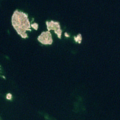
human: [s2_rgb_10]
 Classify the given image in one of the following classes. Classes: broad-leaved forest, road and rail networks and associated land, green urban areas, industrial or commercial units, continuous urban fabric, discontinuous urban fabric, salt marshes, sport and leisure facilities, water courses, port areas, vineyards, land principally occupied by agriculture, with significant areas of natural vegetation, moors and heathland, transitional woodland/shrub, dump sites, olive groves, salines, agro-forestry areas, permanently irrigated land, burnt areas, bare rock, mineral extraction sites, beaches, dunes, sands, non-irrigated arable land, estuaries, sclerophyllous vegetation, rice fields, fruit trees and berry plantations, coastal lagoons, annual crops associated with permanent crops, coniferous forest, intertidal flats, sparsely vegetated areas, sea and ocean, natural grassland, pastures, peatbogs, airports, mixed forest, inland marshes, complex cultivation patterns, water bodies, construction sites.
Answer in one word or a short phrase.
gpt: sea and ocean